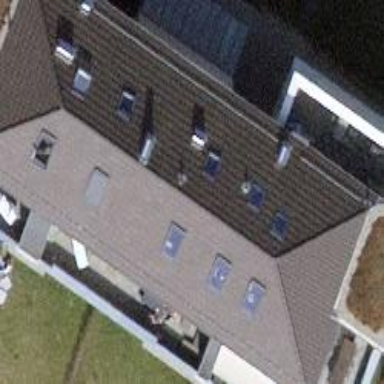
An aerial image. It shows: Gabled roof adorns the apartments building.